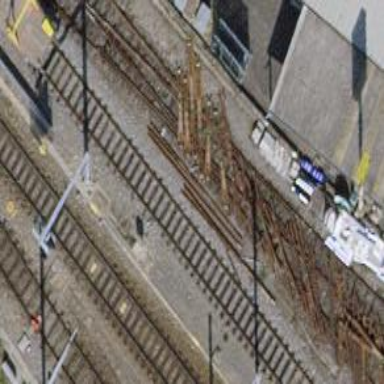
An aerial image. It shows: Railway yard with one track.